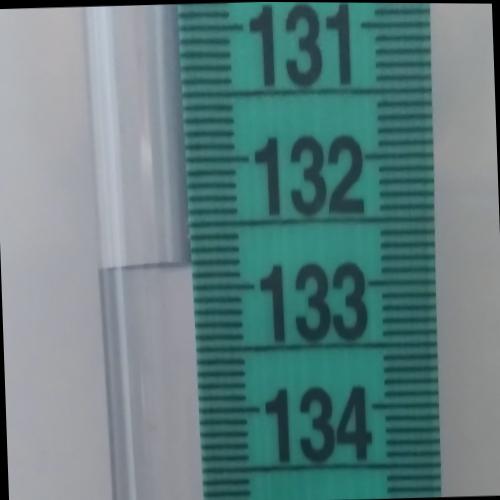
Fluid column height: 132.8 cm